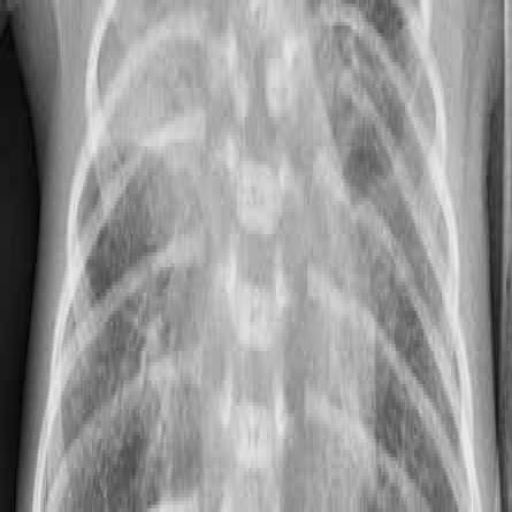
Finding: PNEUMONIA